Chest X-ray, AP view. Patient: 70 years old, sex M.
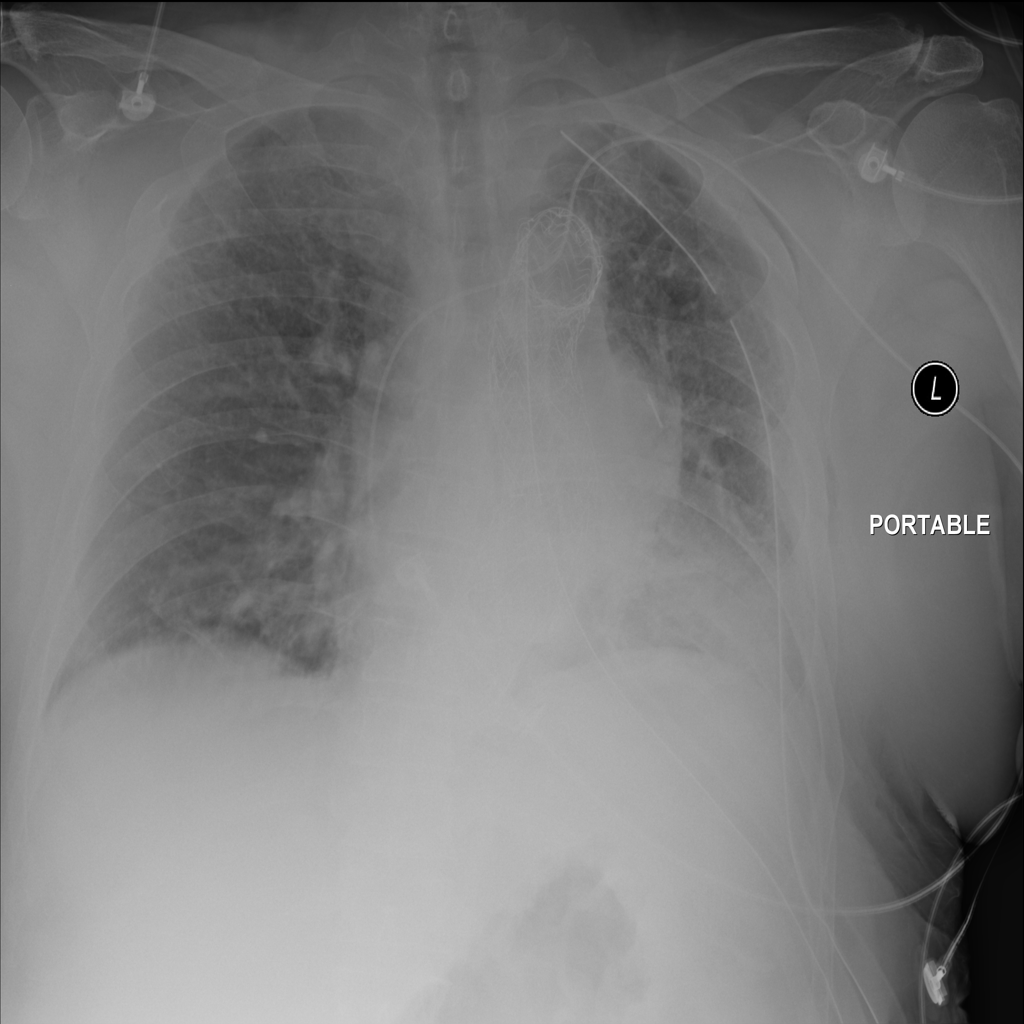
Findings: Emphysema, Infiltration